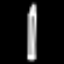
Label: pencil